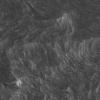
Atmospheric dust classification: not_dusty